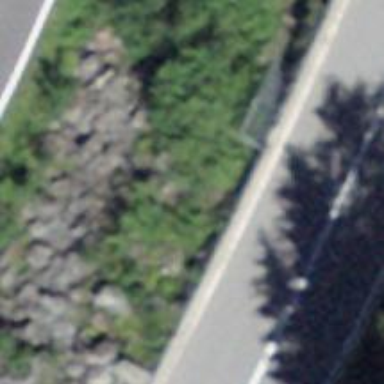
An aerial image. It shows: Metal steps along the road.